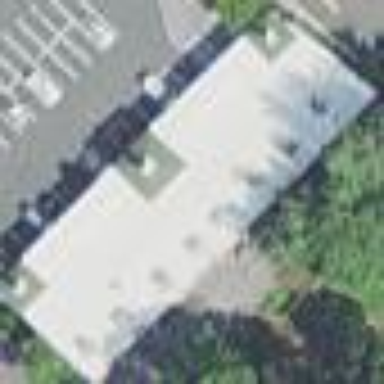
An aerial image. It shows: Commercial building.